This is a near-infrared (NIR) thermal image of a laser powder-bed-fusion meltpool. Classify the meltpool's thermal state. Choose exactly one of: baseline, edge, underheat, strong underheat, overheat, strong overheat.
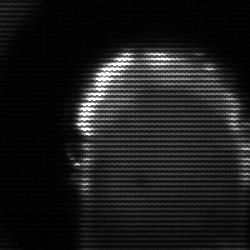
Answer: baseline